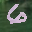
Label: 6